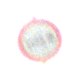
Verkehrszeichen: VerbotPersonenkraftwagenMitAnhaenger
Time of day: SunriseSunset
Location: Outdoor (Nature)
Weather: PartlyCloudy
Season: NotSpecified
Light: Natural